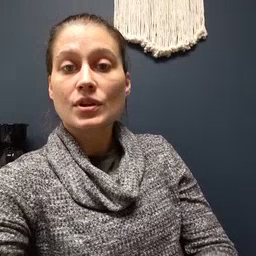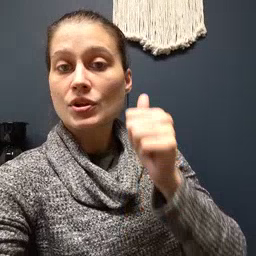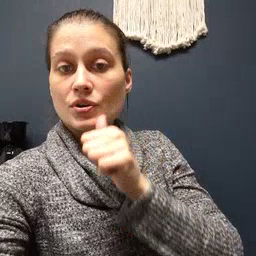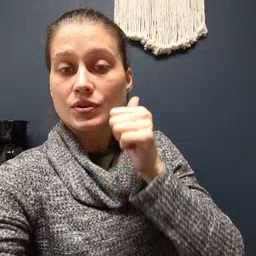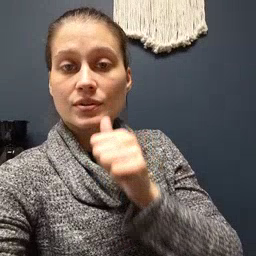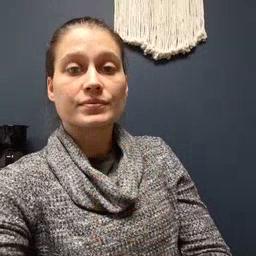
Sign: girl